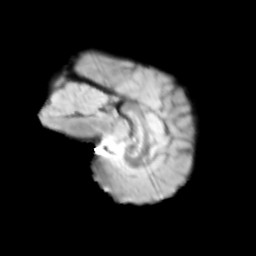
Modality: T2w
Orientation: sagittal
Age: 9
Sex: male
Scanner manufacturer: siemens
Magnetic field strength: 3 T
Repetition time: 3.8 s
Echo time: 0.07 s